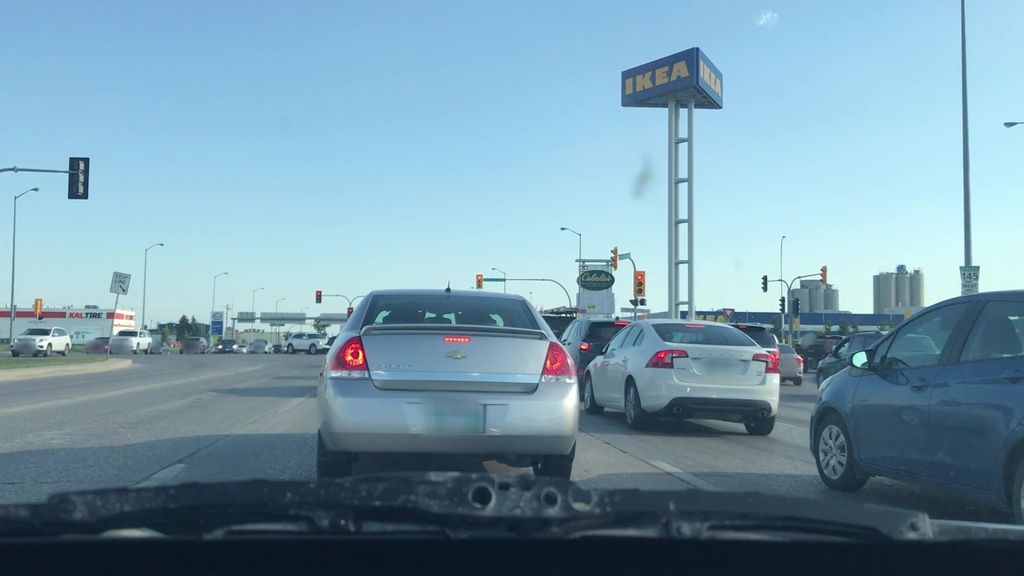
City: winnipeg